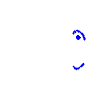
Particle: proton